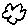
Label: cloud